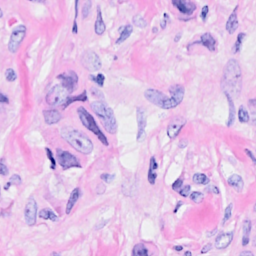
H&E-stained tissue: Breast